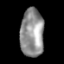
Tissue: lung
Cell type: Epithelial cells
Senescence score: 0.224
Nuclear area (px): 1104
Mean DAPI intensity: 146.75